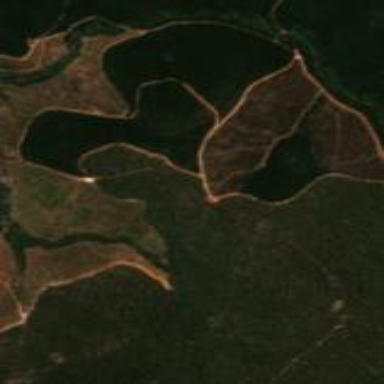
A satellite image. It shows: Evergreen needle-leaved forest with plantation.